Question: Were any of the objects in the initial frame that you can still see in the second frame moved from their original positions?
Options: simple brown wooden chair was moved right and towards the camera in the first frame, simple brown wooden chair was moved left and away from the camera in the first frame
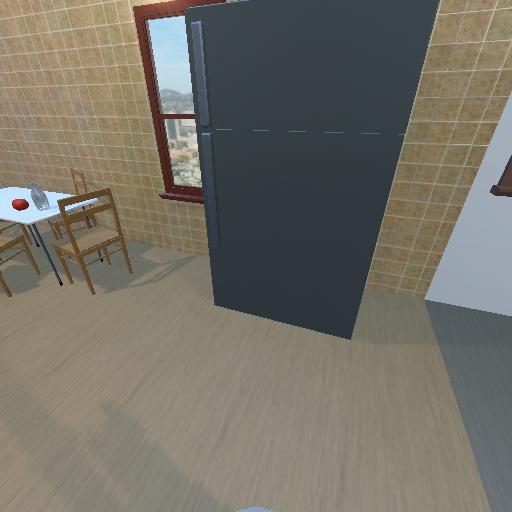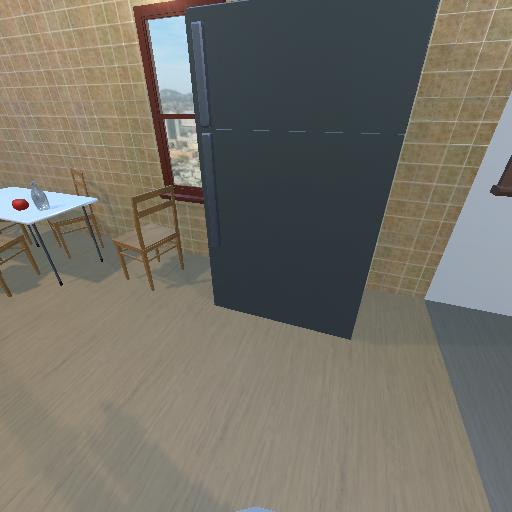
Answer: simple brown wooden chair was moved right and towards the camera in the first frame